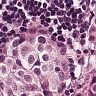
Metastatic tissue present: yes